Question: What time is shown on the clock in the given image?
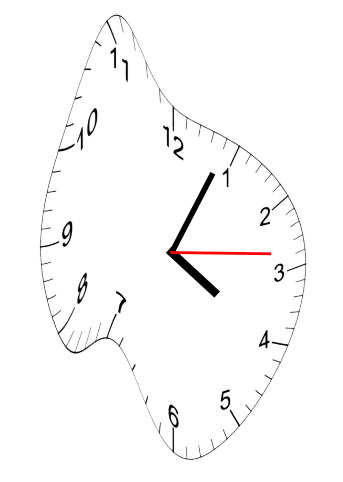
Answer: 04:04:14